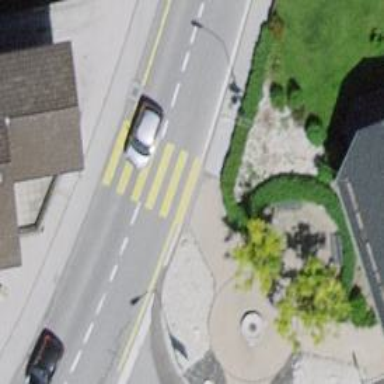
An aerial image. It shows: Zebra crossing on the road.